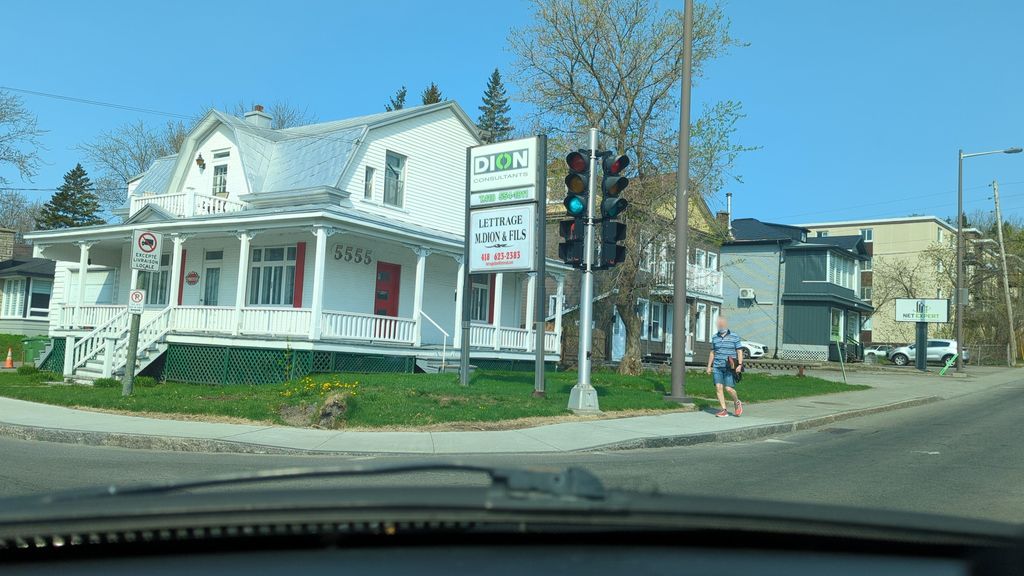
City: quebec_city